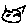
Label: cat